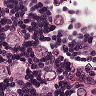
Metastatic tissue present: yes